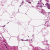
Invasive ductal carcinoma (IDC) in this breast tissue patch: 0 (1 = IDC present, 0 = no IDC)